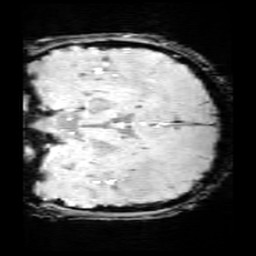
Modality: SWI
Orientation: coronal
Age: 13
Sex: male
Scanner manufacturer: siemens
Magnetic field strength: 3 T
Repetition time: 0.027 s
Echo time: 0.02 s